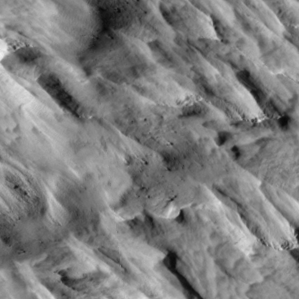
Label: non_frost